Question: I have an issue where I can't get the safari mobile browser to scroll on an iframe VS extending the document to show the full content.
For context, I have a document outlined like this --

When I try to scroll horizontally on nav.html which is set to 'overflow-x: scroll' and '-webkit-overflow-scrolling: touch;'. None of these work when testing in iOS 7 on the iPad 2. I also have tried testing in the iOS simulator and still no luck.
Where I'm having an issue is on the product pages here -- <URL>.
The above link is an iFrame wrapping the body of the main website. In the main website, we have an index.html page with 2 iFrame containers. 1 for the product (iframe[name='viewer']), and another for the nav (iframe[name='nav']). I have overflow: auto set to the viewer iframe and it seems to be working on overflow-y content. for the nav, the content protrudes out of the set-width container and will overflow the entire document, not just the nav on the 'div.nav' in the nav iFrame.
Here's my index.html markup with both iframes (product/[product_number].html and nav.html) --
'''
<body class="cat">
<div class="back-nav-cat"></div>
<!-- Navigation Links -->
<div class="cat-navigation back" onclick="location.href='../index.html';">BACK</div>
<!-- Viewer -->
<iframe src="products/P-715.html" frameborder="0" name="viewer" width="2560" height="1195" scrolling="no"></iframe>
<!-- Nav -->
<iframe src="nav.html" frameborder="0" name="nav" width="2560" height="245" scrolling="yes" style="position: absolute;"></iframe>
</body>
'''
If anyone has an idea of 1) what causes this issue, and 2) what is a proven fix for this problem, I would greatly appreciate the help.
FYI: the domain is a testing domain for our agency, but feel free to approach with caution (I've been told it looks like a virus.... not our intention).
Thanks in advance.
EDIT:
Thanks to <URL>, all I needed to do was set the width of my nav iFrame to width: 100%. I also wrapped the iFrame in a wrapping div that has 'overflow-x: scroll;' and '-webkit-overflow-scrolling: touch;'.
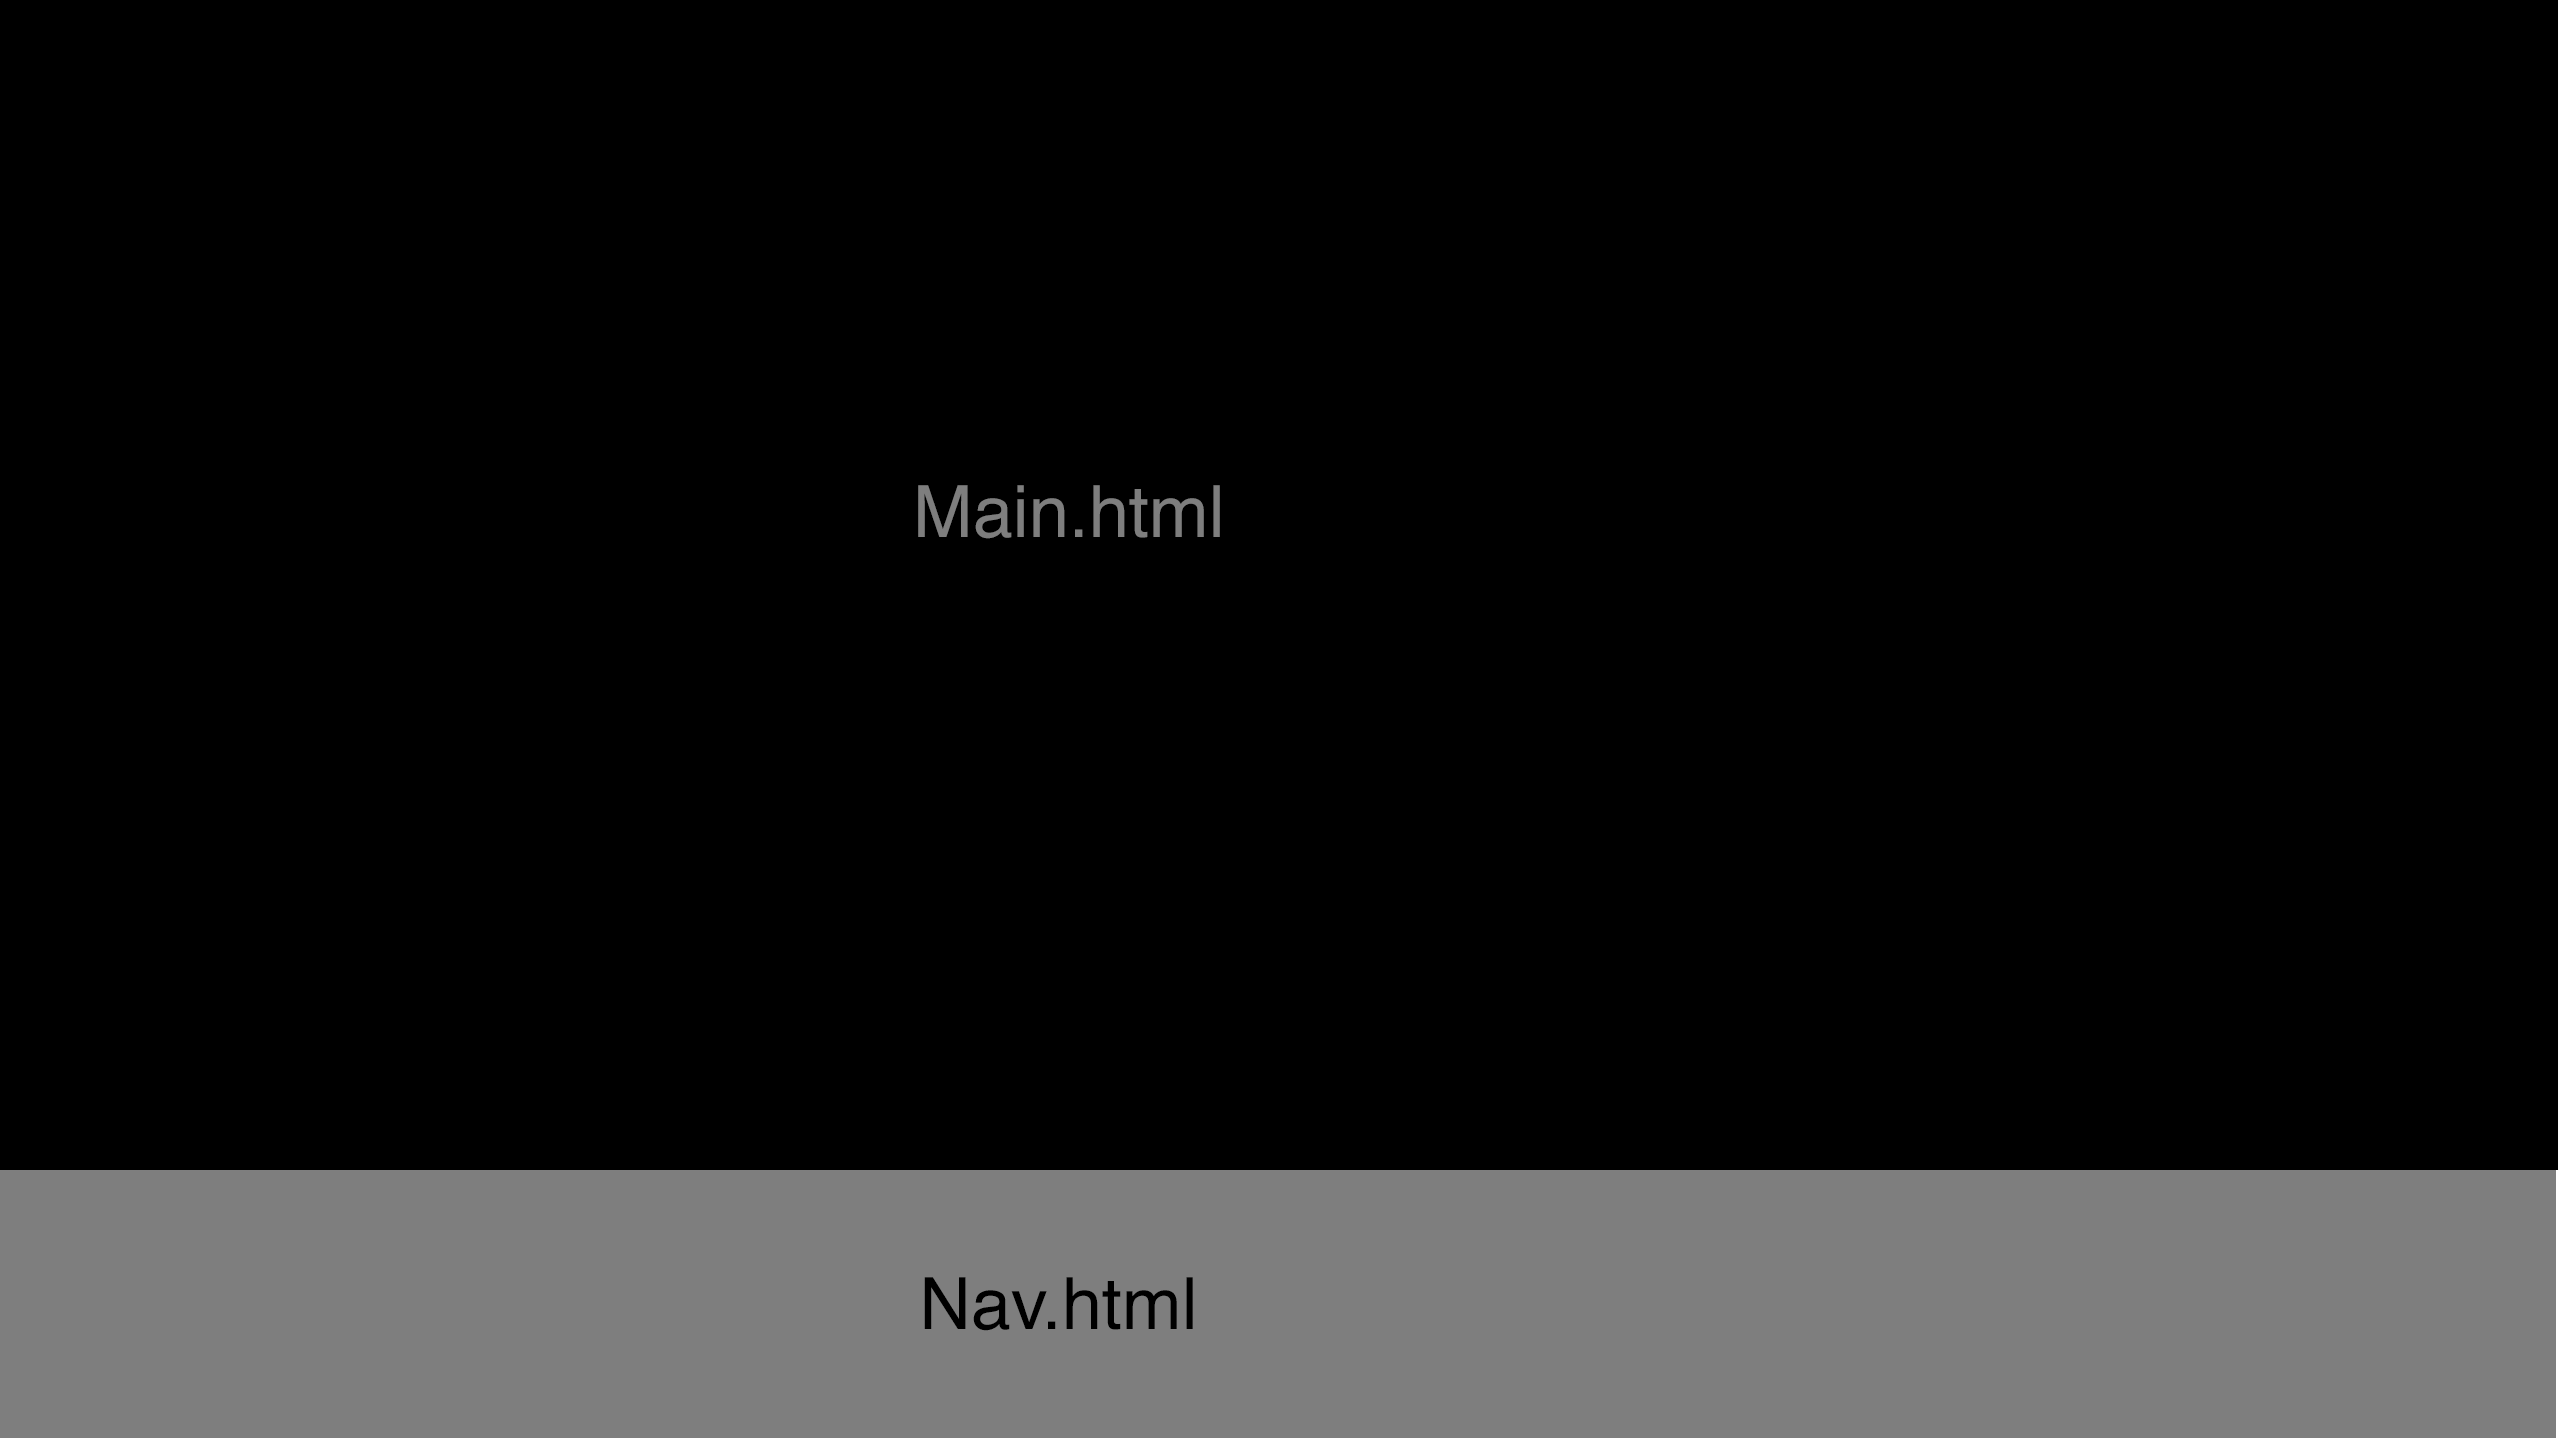
Answer: 'overflow' has no affect on frames. Set the frame width to something which will always fit on the screen (eg. 100%). Then, once the content inside of the frame starts to occupy more than its available width or height, scrolling will get triggered automatically (assuming you have the 'scrolling="yes"' attribute set on the iframe.
For iOS, you will also need a wrapping DIV with some special CSS:
'''
.iframe-wrapper {
-webkit-overflow-scrolling: touch;
overflow-x: scroll;
}
<div class="iframe-wrapper">
<iframe scrolling="yes" width="100%" height="200px"></iframe>
</div>
'''
I will still contend that this particular use case for frames became dated and archaic over 10 years ago and should not be used any more. You can take my word for it or not. Something as simple as the following should work. Aassuming you are using jQuery and your html pages are static, you will need to create a DIV in place of each of your iframes - give each DIV an ID instead of NAME:
'''
$('#main').load('products/P-715.html');
$('#nav').load('nav.html');
'''